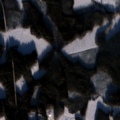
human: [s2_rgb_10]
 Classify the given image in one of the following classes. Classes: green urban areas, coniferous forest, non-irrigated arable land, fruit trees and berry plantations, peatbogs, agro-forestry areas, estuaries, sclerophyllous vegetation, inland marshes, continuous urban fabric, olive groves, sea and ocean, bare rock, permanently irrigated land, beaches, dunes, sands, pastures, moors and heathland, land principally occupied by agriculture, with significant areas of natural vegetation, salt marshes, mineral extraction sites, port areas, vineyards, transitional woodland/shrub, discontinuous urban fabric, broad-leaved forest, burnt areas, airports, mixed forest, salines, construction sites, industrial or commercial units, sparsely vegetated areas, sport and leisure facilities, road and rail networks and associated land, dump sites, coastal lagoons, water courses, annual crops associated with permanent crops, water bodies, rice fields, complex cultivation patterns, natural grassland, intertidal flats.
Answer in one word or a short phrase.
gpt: coniferous forest, mixed forest